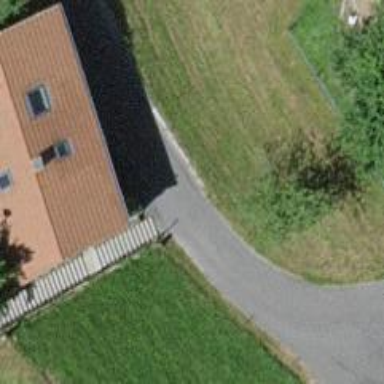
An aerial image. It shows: Concrete steps.